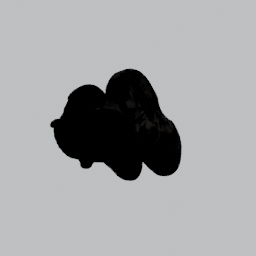
Label: people